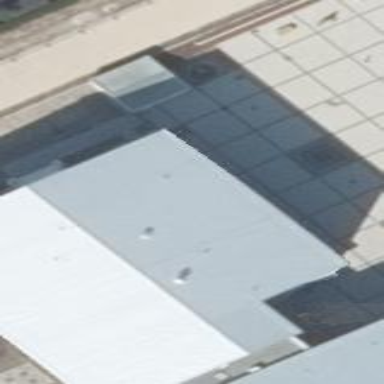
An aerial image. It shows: School building with gabled roof.